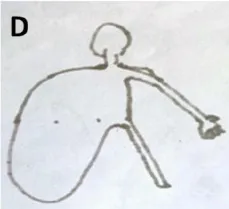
Evolution of the drawing-a-man test during 3 years of follow up. (D) Fourth test at 36 months.
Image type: radiology (x_ray)